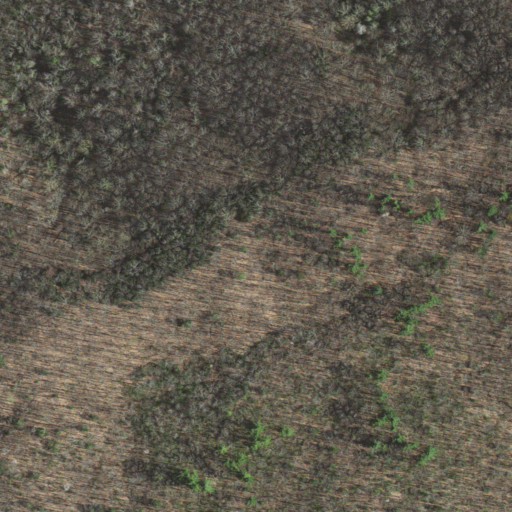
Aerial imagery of ridge(s) in Virginia named Bell Rock Ridge containing deciduous forest, evergreen forest, mixed forest, and woody wetlands